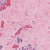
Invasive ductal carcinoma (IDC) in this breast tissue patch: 1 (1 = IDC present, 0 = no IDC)